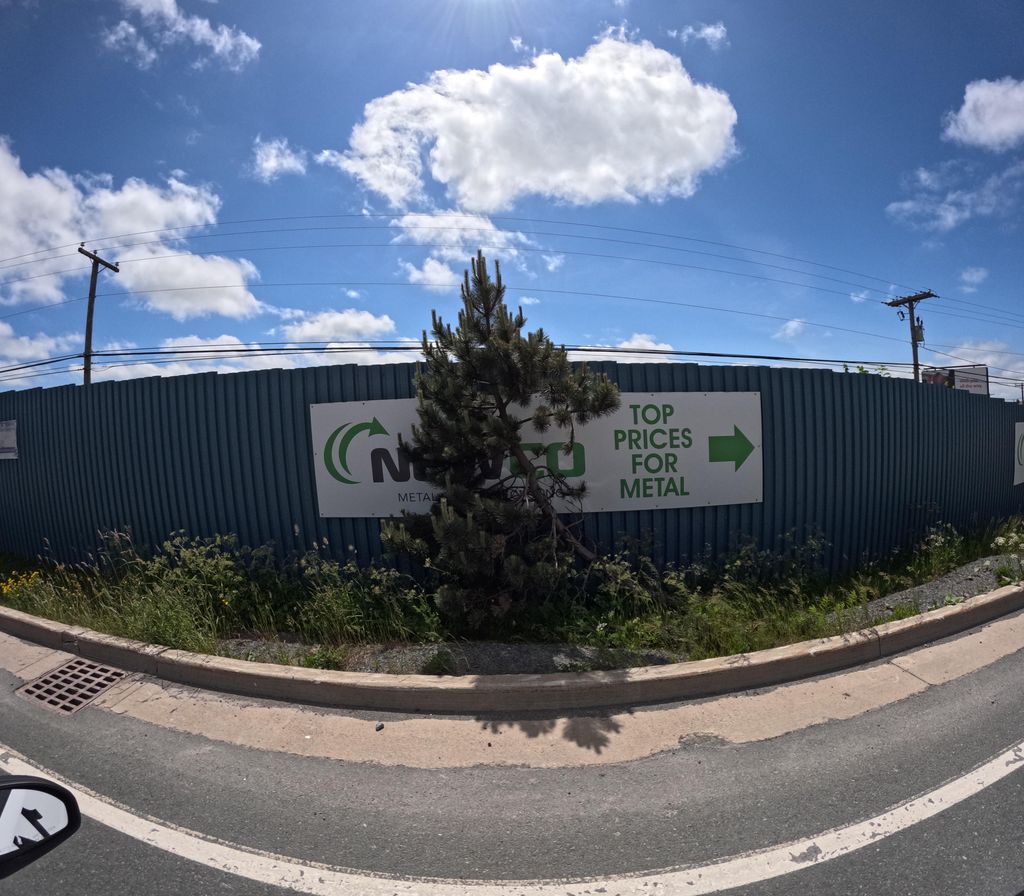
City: st_johns